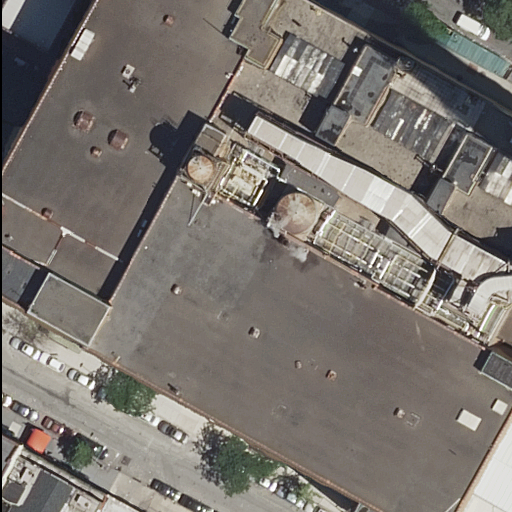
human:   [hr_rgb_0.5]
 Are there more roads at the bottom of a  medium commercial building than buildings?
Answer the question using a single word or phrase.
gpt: no

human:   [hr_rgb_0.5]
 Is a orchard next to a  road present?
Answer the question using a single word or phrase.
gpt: no

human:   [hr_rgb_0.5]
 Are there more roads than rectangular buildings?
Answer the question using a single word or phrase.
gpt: no

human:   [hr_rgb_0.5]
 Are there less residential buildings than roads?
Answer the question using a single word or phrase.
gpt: no

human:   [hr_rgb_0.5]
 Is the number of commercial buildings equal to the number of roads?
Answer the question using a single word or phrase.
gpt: no

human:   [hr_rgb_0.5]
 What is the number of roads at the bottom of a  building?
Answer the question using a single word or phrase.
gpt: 2

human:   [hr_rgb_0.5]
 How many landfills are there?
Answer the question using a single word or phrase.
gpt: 0

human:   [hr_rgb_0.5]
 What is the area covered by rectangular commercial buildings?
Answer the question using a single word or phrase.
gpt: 0m2

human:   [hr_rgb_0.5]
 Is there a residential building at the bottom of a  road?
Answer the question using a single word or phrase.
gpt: yes

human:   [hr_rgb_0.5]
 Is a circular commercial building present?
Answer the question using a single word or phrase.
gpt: no

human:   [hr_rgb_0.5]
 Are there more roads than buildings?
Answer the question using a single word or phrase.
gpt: no

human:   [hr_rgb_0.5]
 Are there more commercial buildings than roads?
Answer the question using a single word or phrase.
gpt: no

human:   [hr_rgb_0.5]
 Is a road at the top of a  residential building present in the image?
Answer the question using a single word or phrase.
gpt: yes

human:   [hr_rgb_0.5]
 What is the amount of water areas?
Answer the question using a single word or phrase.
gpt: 0

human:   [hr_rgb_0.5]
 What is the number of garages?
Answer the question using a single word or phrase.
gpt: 0

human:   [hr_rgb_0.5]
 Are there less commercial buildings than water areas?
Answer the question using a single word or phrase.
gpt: no

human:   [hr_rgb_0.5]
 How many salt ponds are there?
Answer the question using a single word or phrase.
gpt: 0

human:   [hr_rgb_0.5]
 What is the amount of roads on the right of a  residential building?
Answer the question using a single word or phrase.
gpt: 1

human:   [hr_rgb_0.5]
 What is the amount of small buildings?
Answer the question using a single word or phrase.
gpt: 2

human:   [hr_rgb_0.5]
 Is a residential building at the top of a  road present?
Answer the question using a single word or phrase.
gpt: yes

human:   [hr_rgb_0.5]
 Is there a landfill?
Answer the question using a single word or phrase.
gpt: no

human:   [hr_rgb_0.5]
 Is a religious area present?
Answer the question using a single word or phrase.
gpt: no

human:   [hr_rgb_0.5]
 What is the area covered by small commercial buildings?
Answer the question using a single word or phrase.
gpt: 0m2

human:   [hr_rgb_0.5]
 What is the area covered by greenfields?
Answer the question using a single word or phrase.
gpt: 0m2

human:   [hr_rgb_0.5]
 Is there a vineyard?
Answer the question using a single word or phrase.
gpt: no

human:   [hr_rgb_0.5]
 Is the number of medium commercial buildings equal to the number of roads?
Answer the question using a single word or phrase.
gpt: no

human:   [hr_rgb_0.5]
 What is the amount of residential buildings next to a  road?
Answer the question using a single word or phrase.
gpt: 9

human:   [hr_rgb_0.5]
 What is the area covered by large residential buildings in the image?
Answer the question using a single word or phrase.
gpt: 7145m2

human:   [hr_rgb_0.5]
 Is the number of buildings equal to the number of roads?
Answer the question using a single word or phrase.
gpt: no

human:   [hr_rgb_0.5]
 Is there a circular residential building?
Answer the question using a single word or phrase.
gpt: no

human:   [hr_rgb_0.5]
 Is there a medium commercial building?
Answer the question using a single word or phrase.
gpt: no

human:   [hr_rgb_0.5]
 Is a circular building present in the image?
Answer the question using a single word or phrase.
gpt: no

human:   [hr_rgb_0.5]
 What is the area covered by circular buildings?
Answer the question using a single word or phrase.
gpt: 0m2

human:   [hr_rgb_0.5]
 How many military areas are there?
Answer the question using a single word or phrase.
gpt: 0

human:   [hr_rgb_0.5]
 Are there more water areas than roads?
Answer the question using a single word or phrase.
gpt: no

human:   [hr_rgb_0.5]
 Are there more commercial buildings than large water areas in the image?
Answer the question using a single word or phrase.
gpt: no